Question: I am trying to see the items in the collection, but it seems like Eclipse just loops things over and over:

How can I see the individual items in the TreeMap collection?
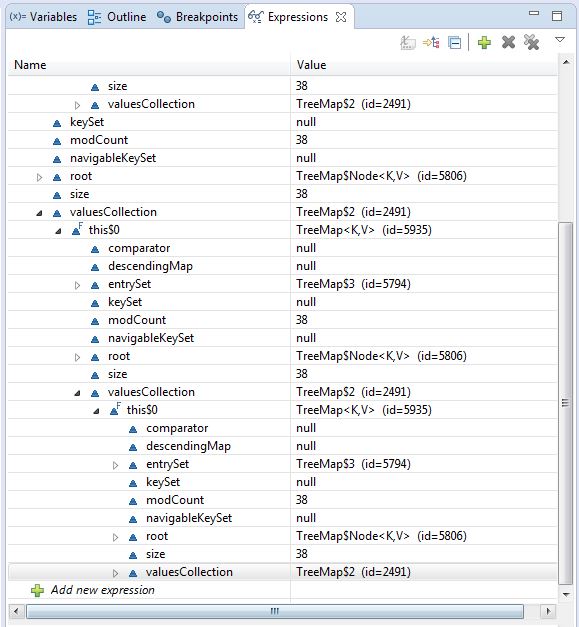
Answer: There is a small button above the variables "Show Logical Structure". Try it and it makes things easier. :-)